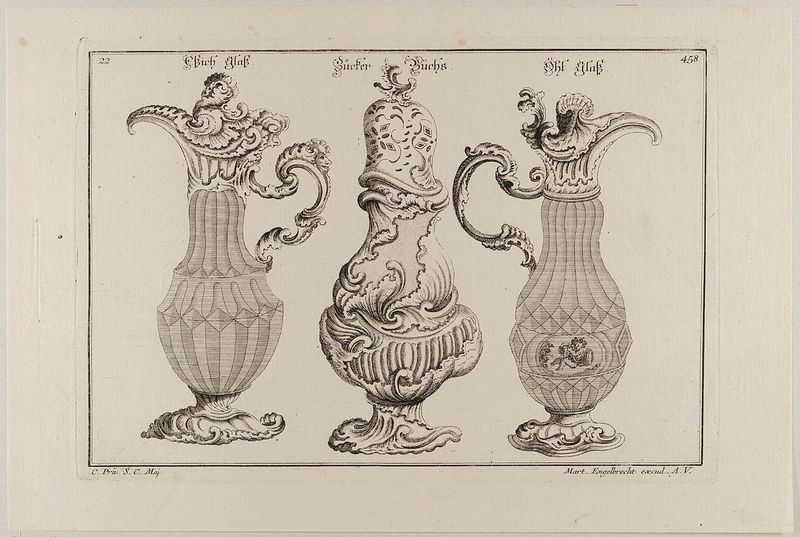
Titel: Öl- und Essigflaschen und Zuckerstreuer
Künstler: Martin Engelbrecht
Standort: Hamburg
Institution: Museum für Kunst und Gewerbe Hamburg
Schlagwörter: barock, rokoko, grafik, graphik, fotografie, photographie, druckgraphik, druckgrafik, radierung, kunstgewerbe, kunsthandwerk, rocaille, tafelgeschirr, style, reproduktionen, barockzeit, barockzeitalter, industriedesign, druckerzeugnisse, muschelwerk, behälter, ornamentstich, vorlageblätter, zuckerstreuer